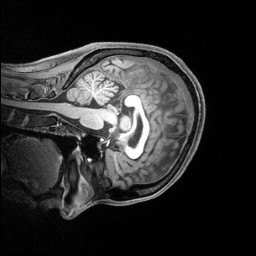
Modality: T1w
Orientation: sagittal
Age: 24
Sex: female
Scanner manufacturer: siemens
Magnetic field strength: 3 T
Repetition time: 2.4 s
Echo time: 0.00219 s